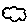
Label: cloud